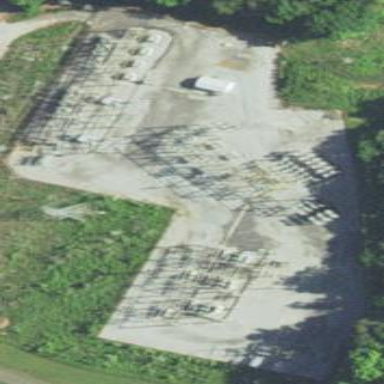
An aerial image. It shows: Fenced power substation at the transmission level.